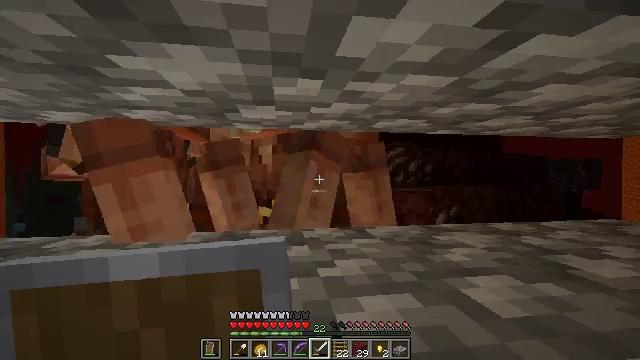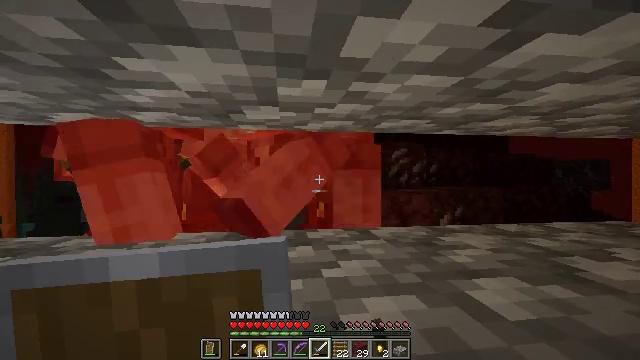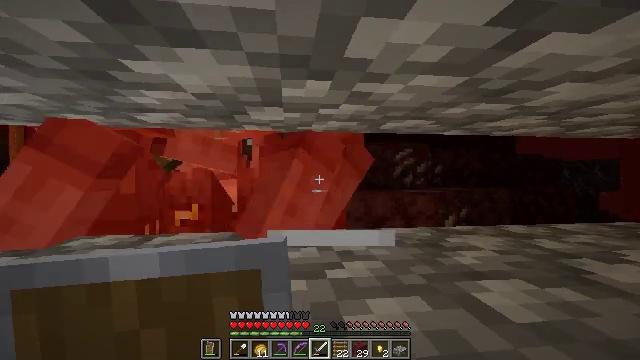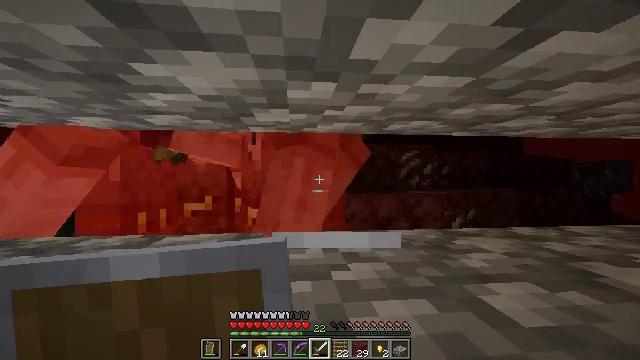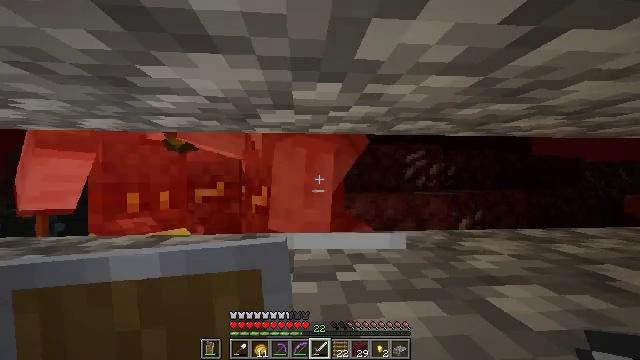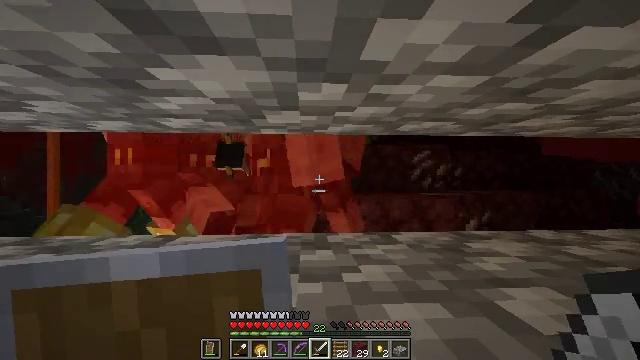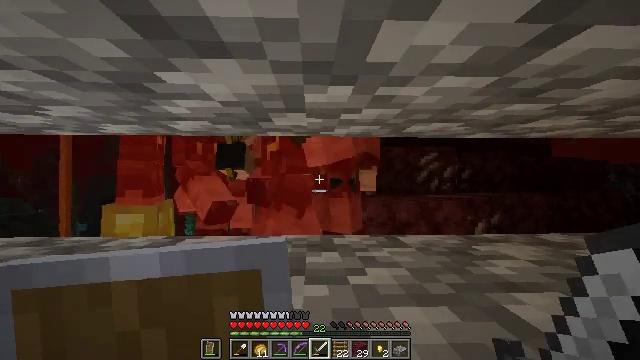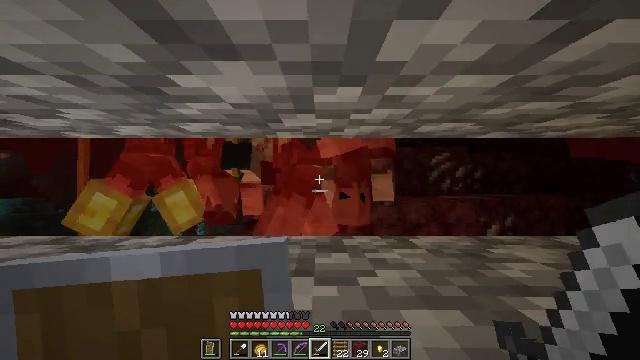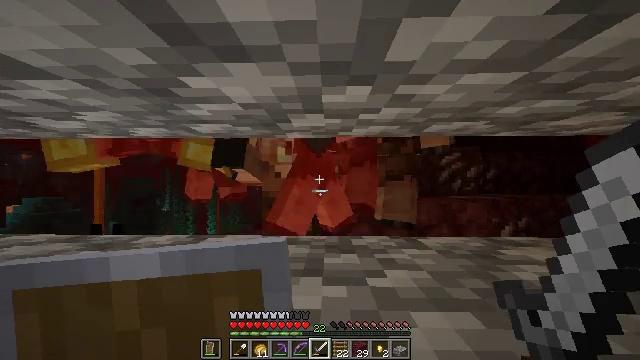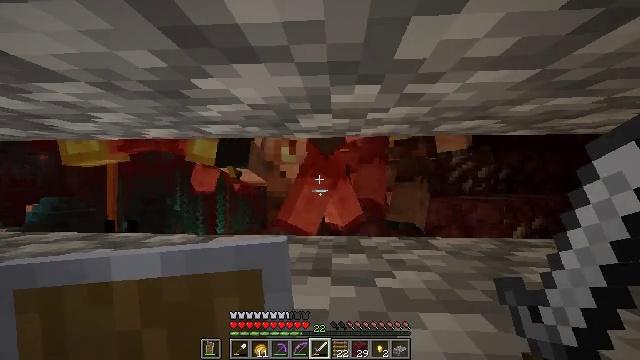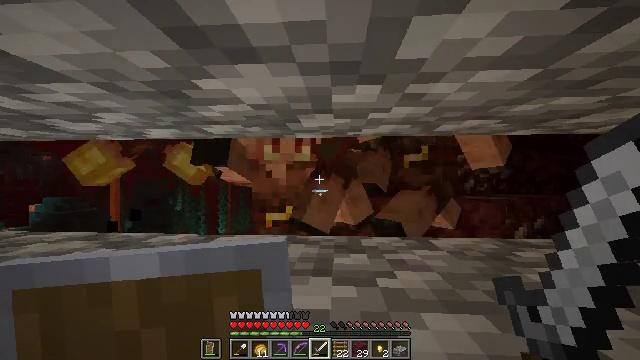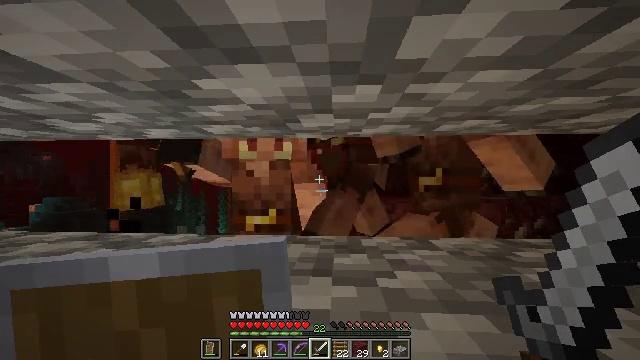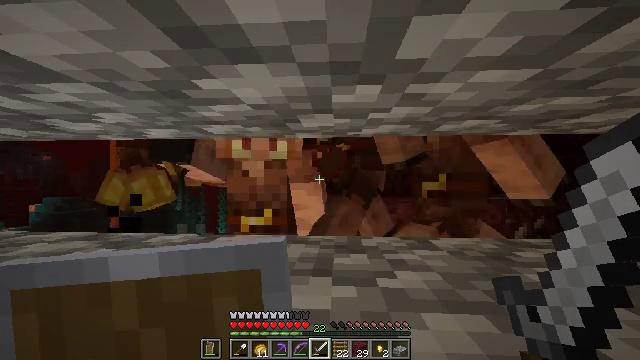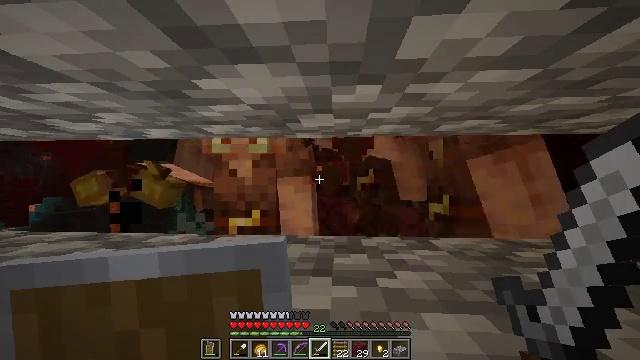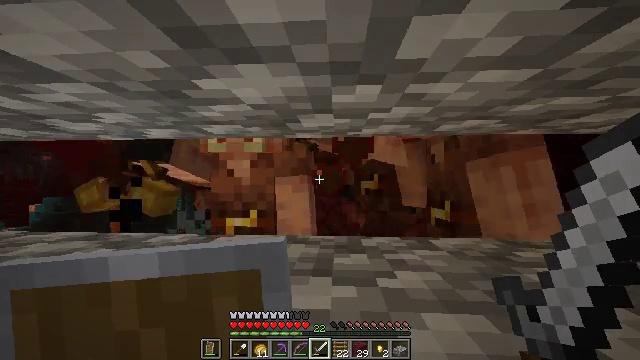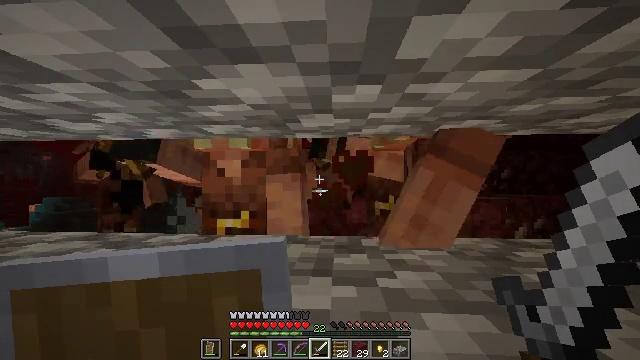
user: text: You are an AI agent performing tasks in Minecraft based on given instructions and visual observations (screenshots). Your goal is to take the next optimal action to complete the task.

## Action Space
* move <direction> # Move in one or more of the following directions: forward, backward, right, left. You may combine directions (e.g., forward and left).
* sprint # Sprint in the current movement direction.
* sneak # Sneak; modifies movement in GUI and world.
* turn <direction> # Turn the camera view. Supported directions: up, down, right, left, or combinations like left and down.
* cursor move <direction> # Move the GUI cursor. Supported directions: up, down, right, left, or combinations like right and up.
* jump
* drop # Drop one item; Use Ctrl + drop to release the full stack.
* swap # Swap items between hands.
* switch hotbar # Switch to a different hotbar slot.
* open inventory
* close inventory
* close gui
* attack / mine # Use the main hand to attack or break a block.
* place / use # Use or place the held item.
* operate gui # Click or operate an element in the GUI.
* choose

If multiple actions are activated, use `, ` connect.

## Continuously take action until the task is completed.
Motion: motion action
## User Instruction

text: Kill a piglin.
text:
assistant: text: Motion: sneak
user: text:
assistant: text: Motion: sneak
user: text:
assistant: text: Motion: sneak, turn left
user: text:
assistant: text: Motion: sneak, turn left
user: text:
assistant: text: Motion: sneak, turn left
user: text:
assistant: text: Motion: sneak, turn left
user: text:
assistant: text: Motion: sneak, turn left
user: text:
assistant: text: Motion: sneak, turn left
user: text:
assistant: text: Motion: sneak, turn left
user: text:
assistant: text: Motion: sneak
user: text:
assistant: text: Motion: sneak
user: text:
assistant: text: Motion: sneak
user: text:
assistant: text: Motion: sneak
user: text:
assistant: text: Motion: sneak
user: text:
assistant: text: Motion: sneak
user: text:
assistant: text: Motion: sneak
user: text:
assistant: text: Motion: sneak
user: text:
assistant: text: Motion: sneak
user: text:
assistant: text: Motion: sneak
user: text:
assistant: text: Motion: sneak, attack / mine
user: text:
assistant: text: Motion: sneak, attack / mine
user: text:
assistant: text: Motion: sneak, attack / mine
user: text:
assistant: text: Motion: sneak, attack / mine
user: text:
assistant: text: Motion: sneak, attack / mine
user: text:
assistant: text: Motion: sneak